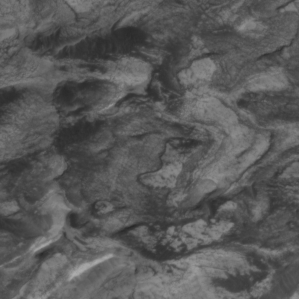
Label: non_frost